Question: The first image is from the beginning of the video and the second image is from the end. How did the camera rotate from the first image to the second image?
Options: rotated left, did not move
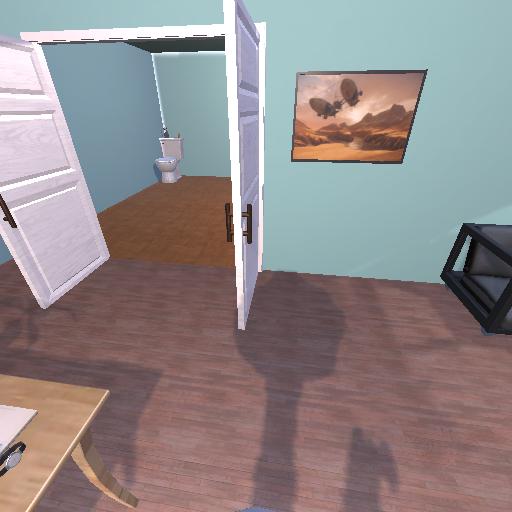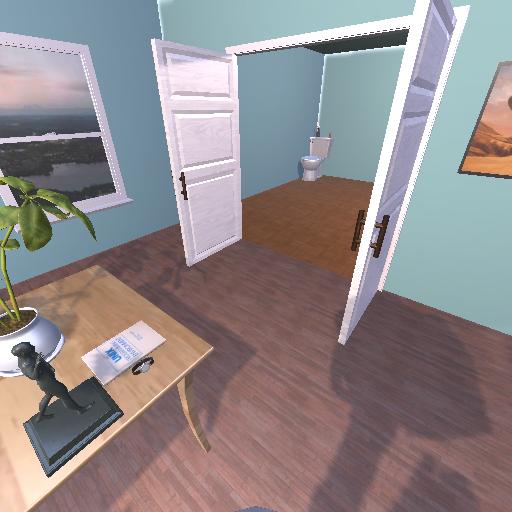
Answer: rotated left